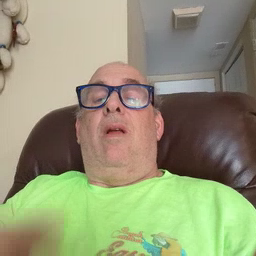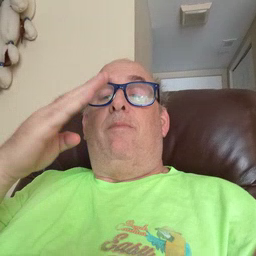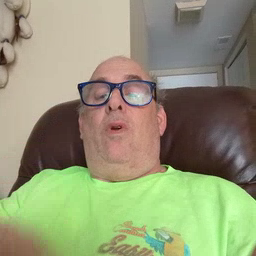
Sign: blue